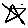
Label: star